Question: Good day everyone. Here is my code:
'''
SELECT
'Expired Item -'+ DateName(mm,DATEADD(MM,4,AE.fld_LOAN)) as [Month]
,COUNT(PIT.fld_ID)'COUNT'
,SUM (PIT.fld_GRAM)'GRAMS'
,SUM (PH.fld_AMNT)'PRINCIPAL'
FROM #AllExpired AE
INNER JOIN Transactions.tbl_ITEM PIT
ON AE.fld_MAINID=PIT.fld_MAINID
INNER JOIN Transactions.tbl_HISTO PH
ON AE.fld_MAINID =PH.fld_MAINID
GROUP BY DATENAME(MM,(DATEADD(MM,4,AE.fld_LOAN)))
'''
The problem I'm facing is that my function does not return 0 if it has no values, function does not return NULL if there are no resulting values retrieved. Instead, it just outputs blank. Why is that so and how can I fix it?
Here is a screenshot of sample output.

Of course this is not what I want. I want it to output zero and null. Please help me, I do not know what's wrong. Thank you.
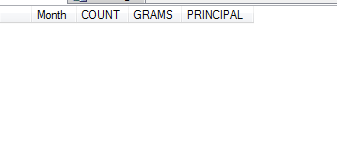
Answer: You cannot expect any records to be outputted when using a GROUP BY clause, when no records exist in your source.
If you want an output of 0 from the SUM and COUNT functions, then you should not use GROUP BY.
The reason is that when you have no records, the GROUP BY clause has nothing to group by, and then is not able to give you any output.
For example:
'''
SELECT COUNT(*) FROM (SELECT 'Dummy' AS [Dummy] WHERE 1 = 0) DummyTable
'''
will return one record with the value '0', where as:
'''
SELECT COUNT(*) FROM (SELECT 'Dummy' AS [Dummy] WHERE 1 = 0) DummyTable
GROUP BY [Dummy]
'''
will return no records.